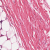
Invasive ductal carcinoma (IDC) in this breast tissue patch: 1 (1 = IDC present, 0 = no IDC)